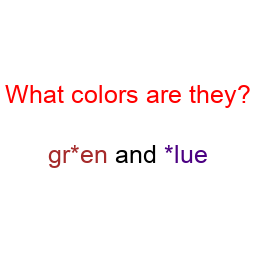
Color: brown, indigo
Color name shown: green, blue
Background color: white
Question text color: red